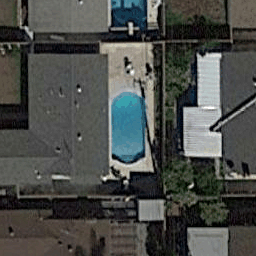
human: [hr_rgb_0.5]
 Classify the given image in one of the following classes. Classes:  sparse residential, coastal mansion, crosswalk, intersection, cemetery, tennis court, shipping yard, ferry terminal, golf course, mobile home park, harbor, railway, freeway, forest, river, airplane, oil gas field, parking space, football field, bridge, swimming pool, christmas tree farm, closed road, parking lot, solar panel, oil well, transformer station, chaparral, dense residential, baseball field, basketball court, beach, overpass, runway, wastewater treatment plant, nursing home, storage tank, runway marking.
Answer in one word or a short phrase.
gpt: swimming pool